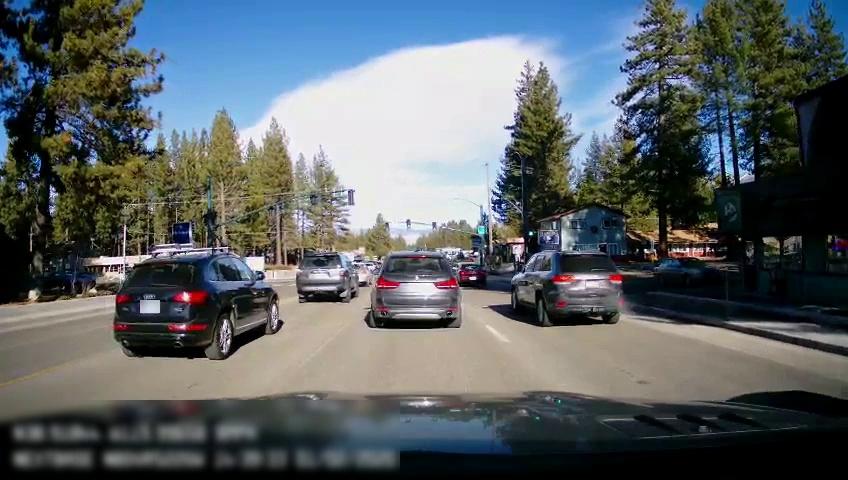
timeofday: Day
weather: Sunny
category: Drivable Space
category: Vehicles | Car
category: Vehicles | SUV
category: Vehicles | Car
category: Vehicles | SUV
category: Vehicles | SUV
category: Vehicles | SUV
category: Lanes | Opposite Lane
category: Lanes | Current Lane
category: Traffic | Lights
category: Traffic | Signs
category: Traffic | Lights
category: Traffic | Lights
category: Traffic | Lights